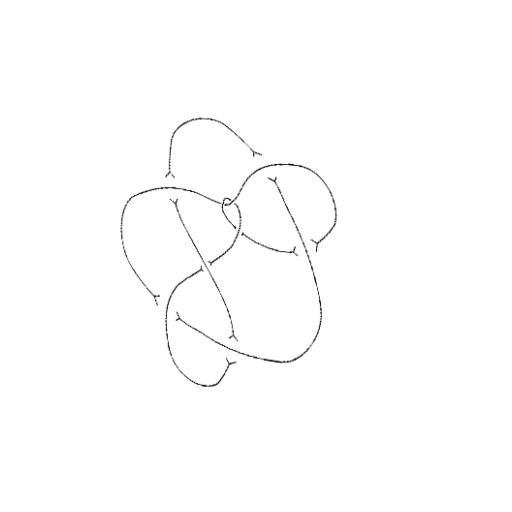
Crossing number: 9